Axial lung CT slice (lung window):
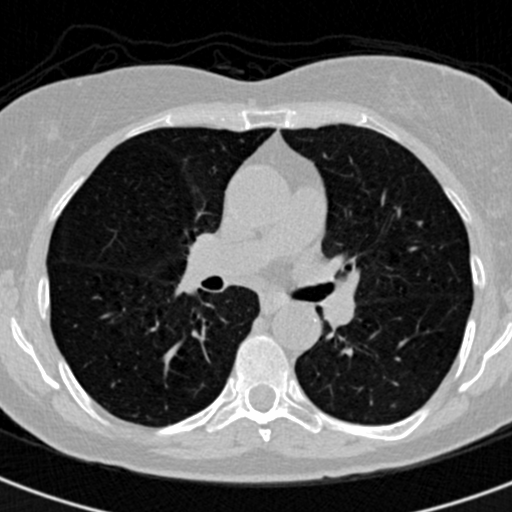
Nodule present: no